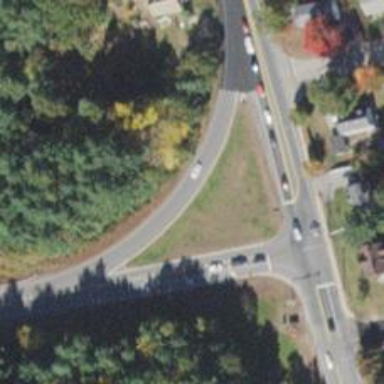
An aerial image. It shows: Asphalt road with primary link designation.